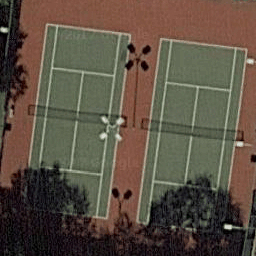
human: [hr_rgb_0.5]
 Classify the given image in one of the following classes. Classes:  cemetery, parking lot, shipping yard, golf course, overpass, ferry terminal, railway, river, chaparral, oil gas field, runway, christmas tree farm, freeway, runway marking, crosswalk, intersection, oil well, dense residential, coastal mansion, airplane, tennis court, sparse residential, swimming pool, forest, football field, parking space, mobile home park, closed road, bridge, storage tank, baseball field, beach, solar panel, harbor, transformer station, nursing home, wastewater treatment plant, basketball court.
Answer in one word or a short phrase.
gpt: tennis court